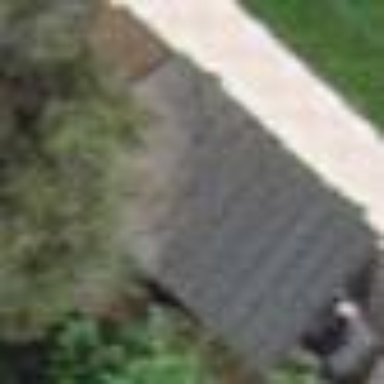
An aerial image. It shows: View of roof of building.